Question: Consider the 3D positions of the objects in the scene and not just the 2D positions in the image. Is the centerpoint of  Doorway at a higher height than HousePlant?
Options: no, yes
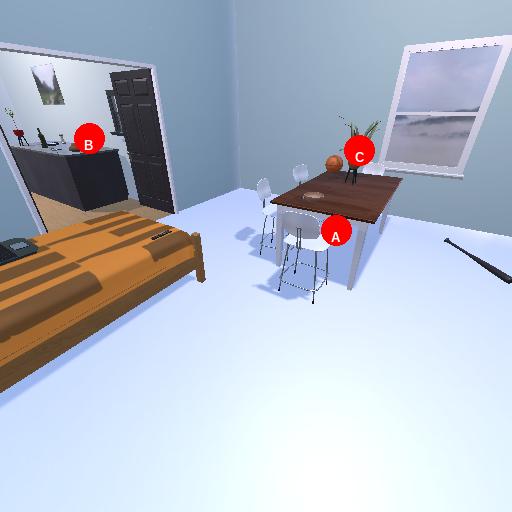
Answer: no